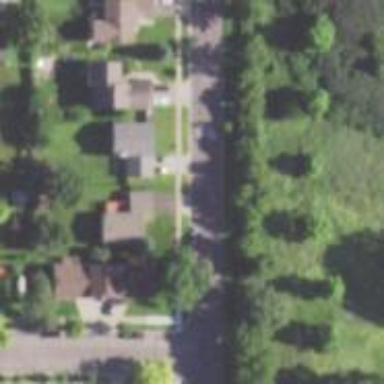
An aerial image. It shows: Residential road with sidewalk on the left side.